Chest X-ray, PA view. Patient: 62 years old, sex F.
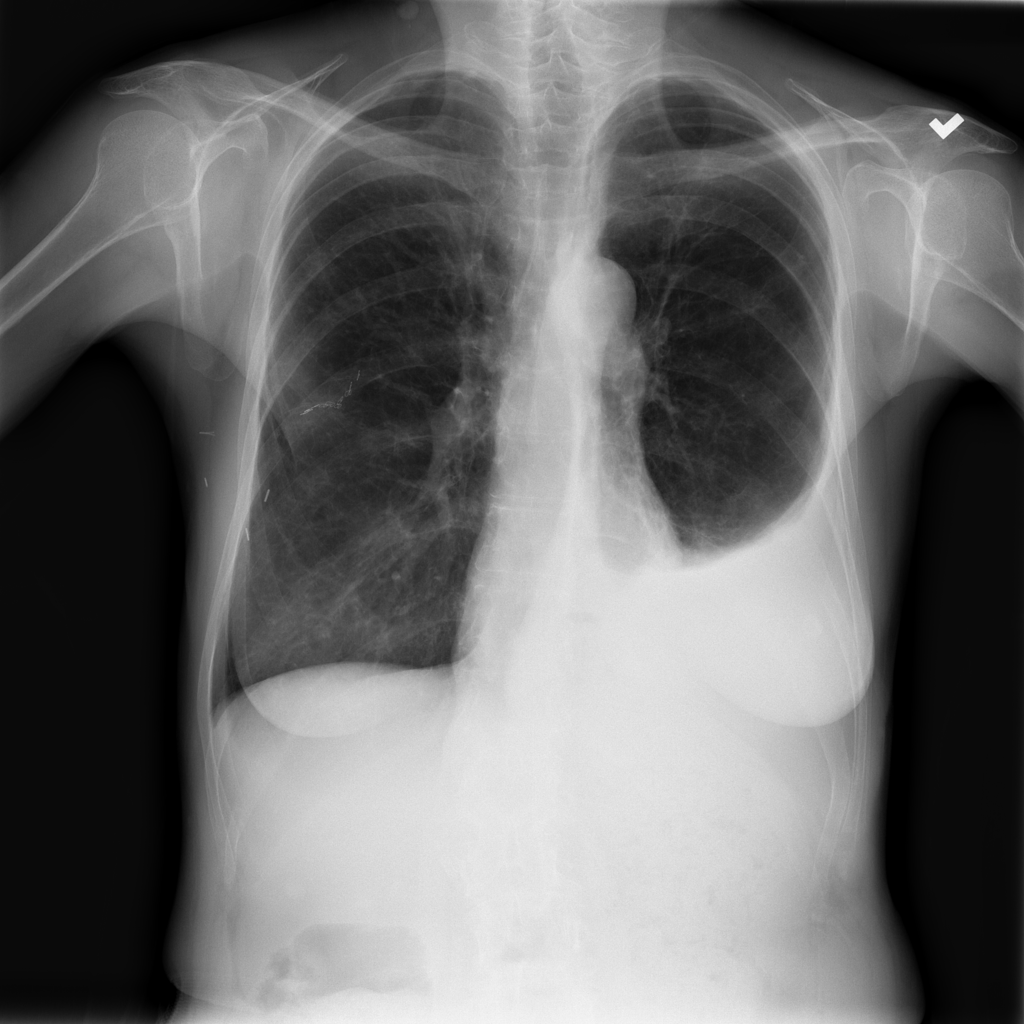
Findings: No Finding